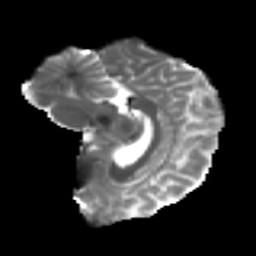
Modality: T2w
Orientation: sagittal
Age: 26
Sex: female
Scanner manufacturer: ge
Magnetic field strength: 3 T
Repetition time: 7.8 s
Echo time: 0.0607 s